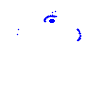
Particle: pion